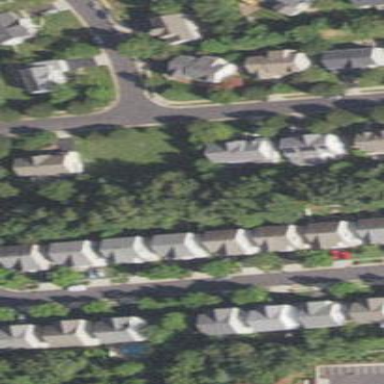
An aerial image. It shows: Residential neighborhood with grassy surroundings.